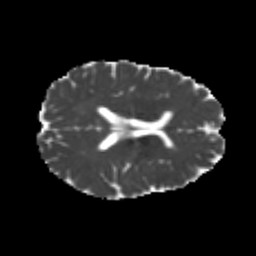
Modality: MD
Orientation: axial
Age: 23
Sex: female
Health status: healthy
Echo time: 0.074 s